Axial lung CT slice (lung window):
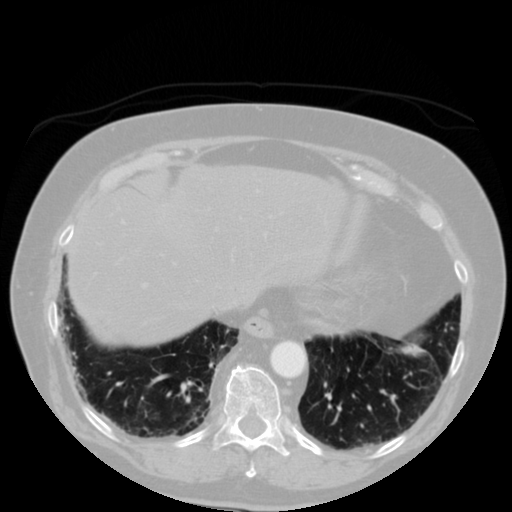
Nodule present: no